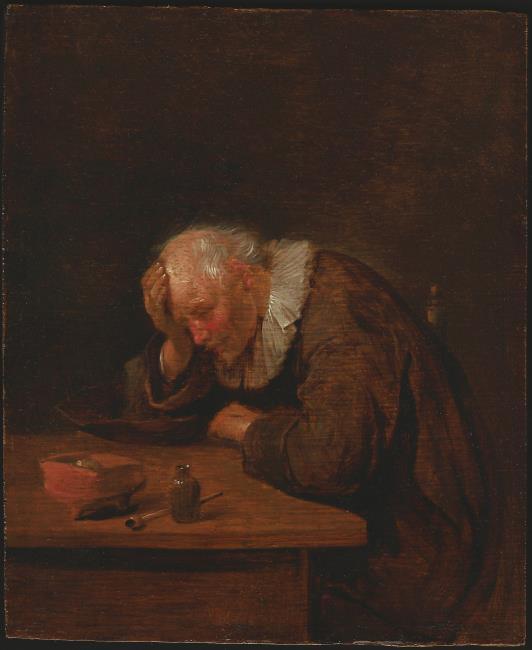
Title: Old man seated at a table with a fire pot and a clay pipe
Artist: Quiringh van Brekelenkam
Earliest date: 1648
Latest date: 1669
Genre: painting
Iconography: Tobacco
Keywords: genre, one human figure, old man, sitting, leaning, floppy ruff, pipe, fire pot, bottle, sleeping